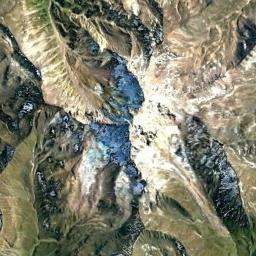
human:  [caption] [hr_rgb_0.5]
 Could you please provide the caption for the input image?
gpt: The snow berg is consist of green plants,Bare land and white snow .

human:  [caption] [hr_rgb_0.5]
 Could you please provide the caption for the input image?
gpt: The snowberg is partly covered with snow and ice and partly covered with vegetation .

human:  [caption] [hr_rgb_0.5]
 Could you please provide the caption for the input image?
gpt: White, Brown, And green transitions from the peaks to the bottom of the peaks in the Snow Mountain Range .

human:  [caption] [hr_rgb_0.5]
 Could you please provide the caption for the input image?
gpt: There are many plants on the snowberg .

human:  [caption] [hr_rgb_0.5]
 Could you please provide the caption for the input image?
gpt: There are some snow on the snowberg .